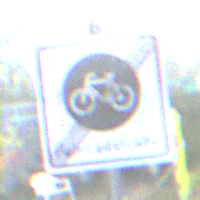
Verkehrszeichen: EndeFahrradstrasse
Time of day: MorningAfternoon
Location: Outdoor (Urban)
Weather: PartlyCloudy
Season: NotSpecified
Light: Natural